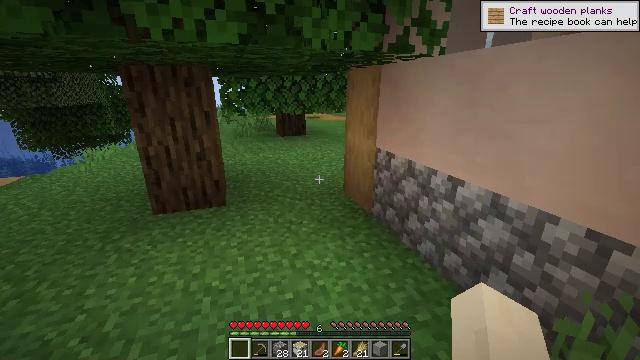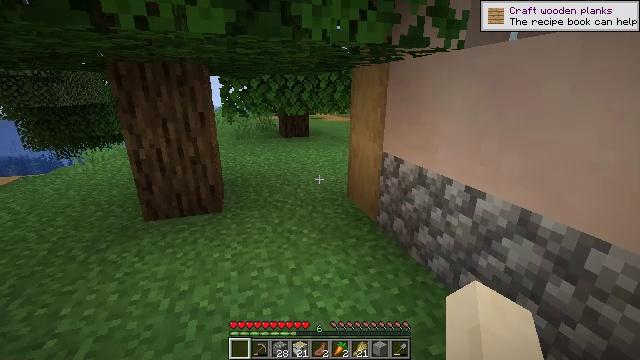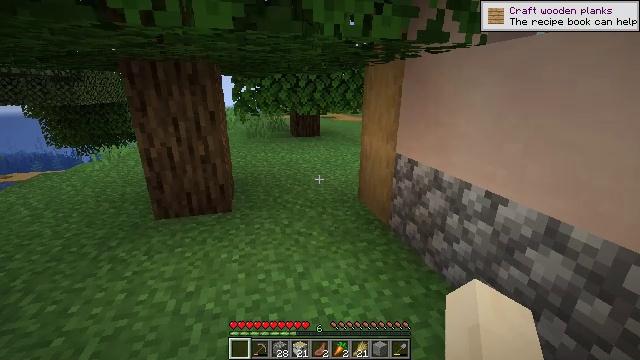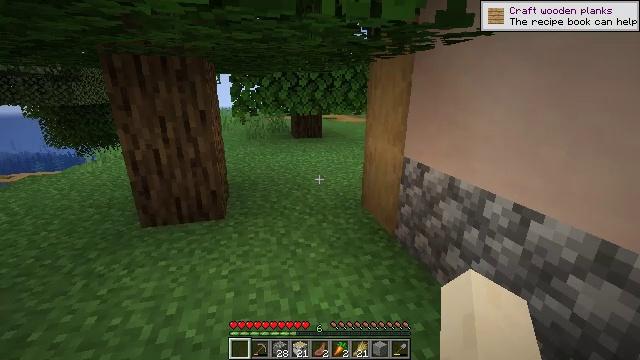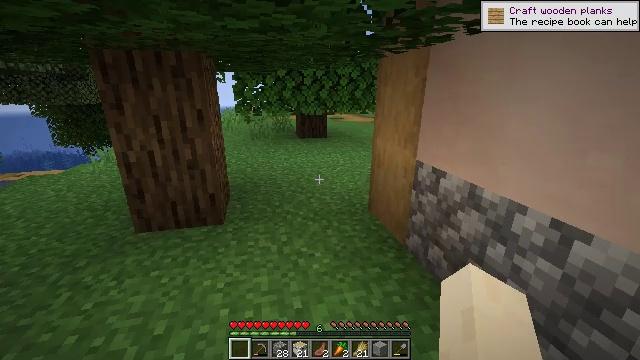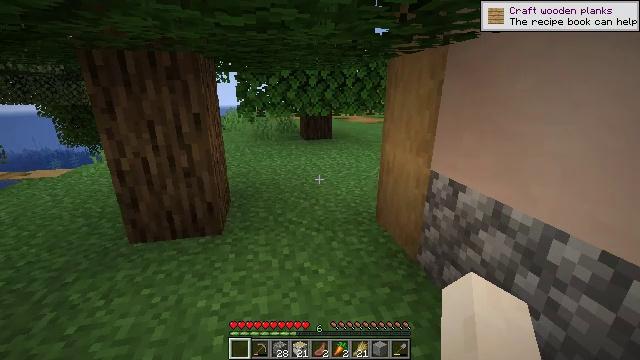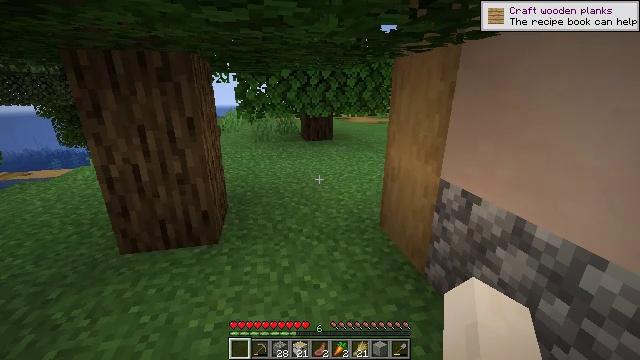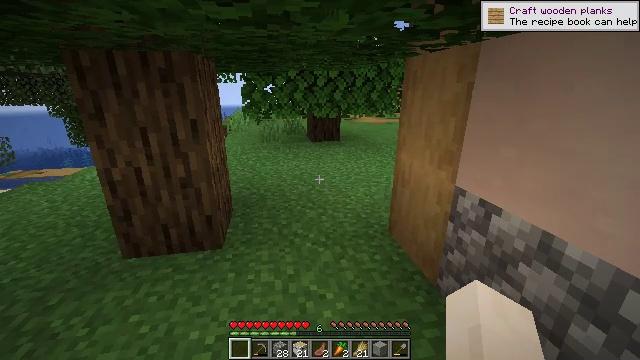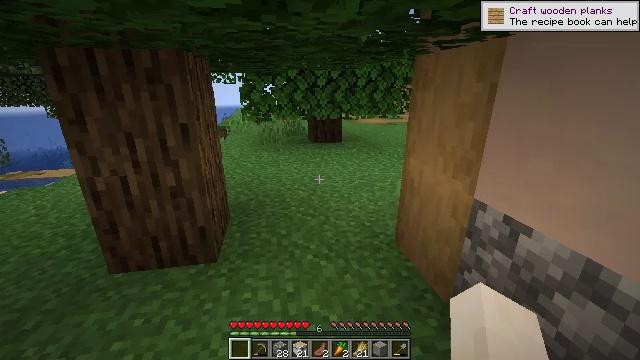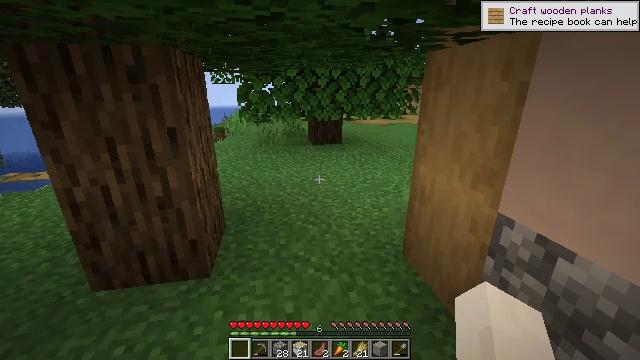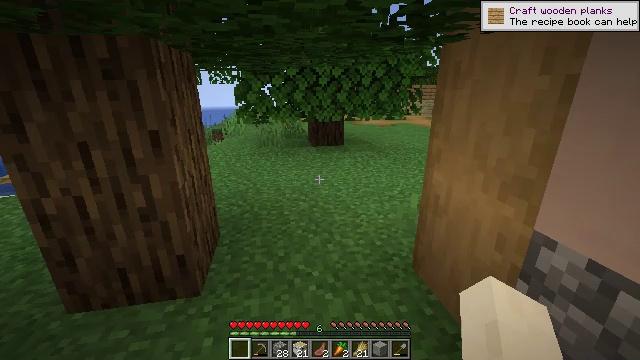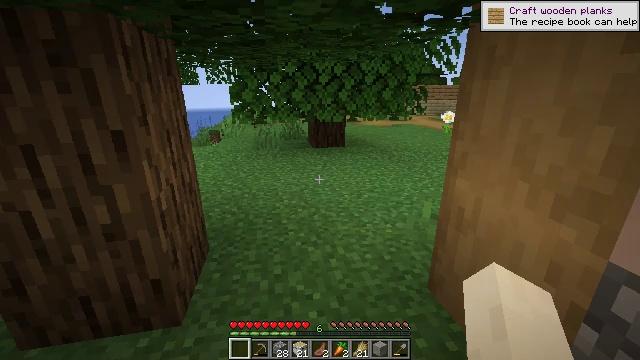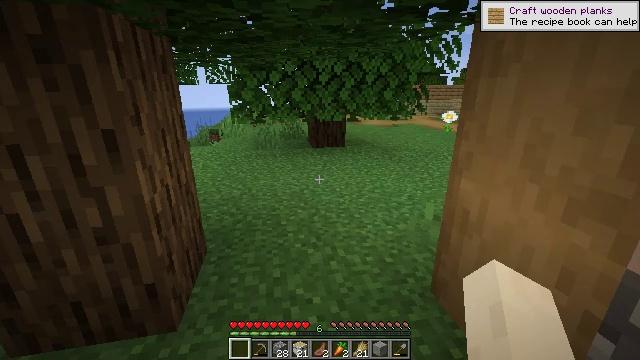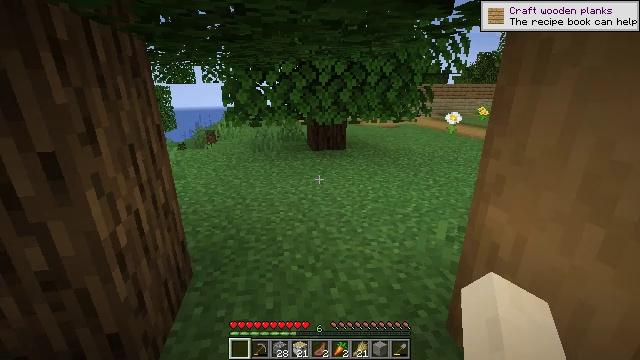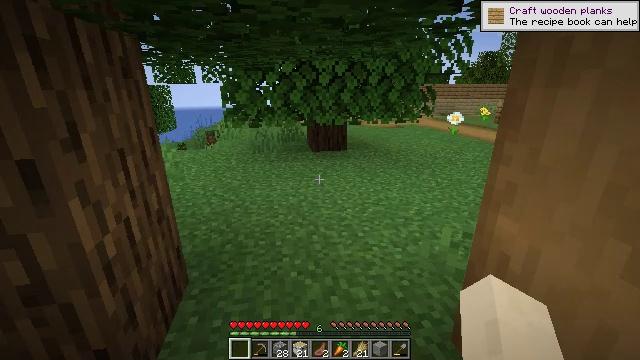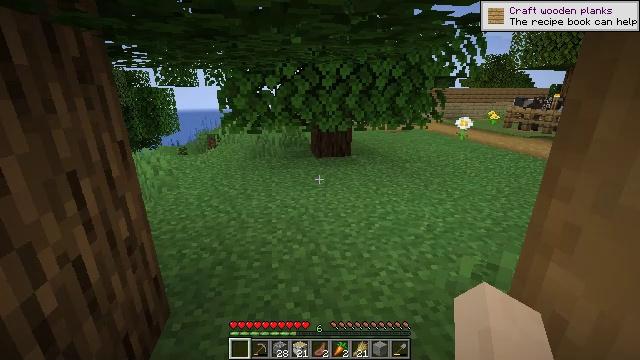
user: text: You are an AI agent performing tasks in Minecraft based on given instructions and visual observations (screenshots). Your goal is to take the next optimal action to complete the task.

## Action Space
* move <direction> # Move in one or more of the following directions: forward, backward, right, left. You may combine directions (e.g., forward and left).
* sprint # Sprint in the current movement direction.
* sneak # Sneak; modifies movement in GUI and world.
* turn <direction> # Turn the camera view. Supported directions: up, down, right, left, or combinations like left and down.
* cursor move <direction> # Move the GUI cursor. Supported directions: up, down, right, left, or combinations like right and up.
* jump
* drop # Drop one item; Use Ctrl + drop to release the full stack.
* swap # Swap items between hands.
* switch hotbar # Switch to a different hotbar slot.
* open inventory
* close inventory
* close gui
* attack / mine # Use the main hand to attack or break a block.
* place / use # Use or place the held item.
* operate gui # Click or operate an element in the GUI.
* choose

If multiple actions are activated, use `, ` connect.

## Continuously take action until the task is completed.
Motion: motion action
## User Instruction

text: Gather the oxeye daisy for crafting.
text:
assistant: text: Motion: move forward
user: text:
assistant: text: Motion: move forward, turn left
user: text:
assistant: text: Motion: move forward
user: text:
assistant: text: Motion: move forward, turn left
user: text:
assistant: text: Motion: move forward, turn left
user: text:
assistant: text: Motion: move forward
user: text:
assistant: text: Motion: move forward, turn left
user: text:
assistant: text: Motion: move forward
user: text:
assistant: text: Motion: move forward
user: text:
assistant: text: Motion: move forward
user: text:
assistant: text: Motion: move forward
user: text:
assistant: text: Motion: move forward
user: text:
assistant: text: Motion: move forward
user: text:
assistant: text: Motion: move forward
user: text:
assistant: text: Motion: move forward
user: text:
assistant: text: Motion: move forward, turn left
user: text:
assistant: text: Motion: move forward
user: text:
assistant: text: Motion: move forward
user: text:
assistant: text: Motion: move forward, turn right and up
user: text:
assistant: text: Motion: move forward
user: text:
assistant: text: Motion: move forward
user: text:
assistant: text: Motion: move forward
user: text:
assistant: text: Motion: move forward
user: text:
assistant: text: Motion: move forward, turn right and up
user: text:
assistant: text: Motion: move forward, turn right
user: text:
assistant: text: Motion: move forward, turn right
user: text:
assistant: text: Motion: move forward, turn right and down
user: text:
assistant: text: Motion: move forward, turn right and down
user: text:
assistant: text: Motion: move forward, turn right
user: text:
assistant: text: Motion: move forward